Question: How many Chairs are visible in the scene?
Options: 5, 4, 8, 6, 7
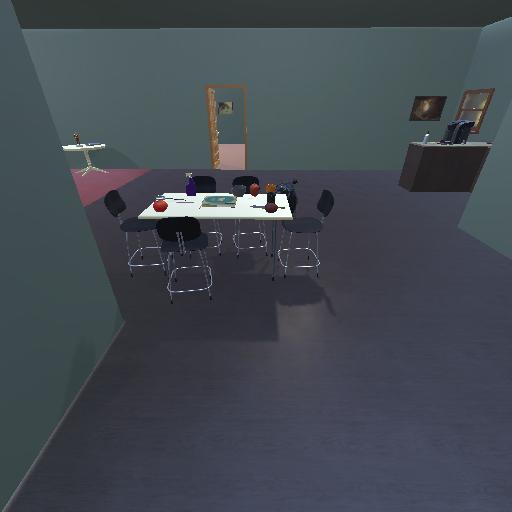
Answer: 5